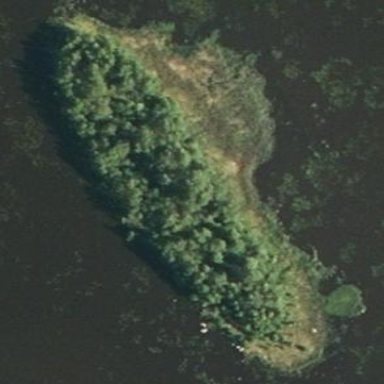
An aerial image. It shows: Islet.